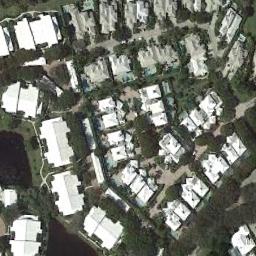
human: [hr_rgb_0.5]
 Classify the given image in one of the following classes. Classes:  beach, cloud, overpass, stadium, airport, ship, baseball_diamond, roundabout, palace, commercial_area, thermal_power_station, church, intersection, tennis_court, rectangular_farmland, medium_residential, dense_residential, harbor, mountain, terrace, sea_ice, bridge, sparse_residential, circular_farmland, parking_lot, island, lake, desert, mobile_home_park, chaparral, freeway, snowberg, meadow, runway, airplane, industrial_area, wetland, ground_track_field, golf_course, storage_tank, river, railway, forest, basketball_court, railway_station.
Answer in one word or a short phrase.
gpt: dense_residential